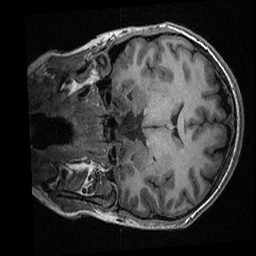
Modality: T1w
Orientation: coronal
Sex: female
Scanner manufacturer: ge
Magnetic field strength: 3 T
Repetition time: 0.0064 s
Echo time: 0.00281 s